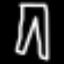
Label: pants